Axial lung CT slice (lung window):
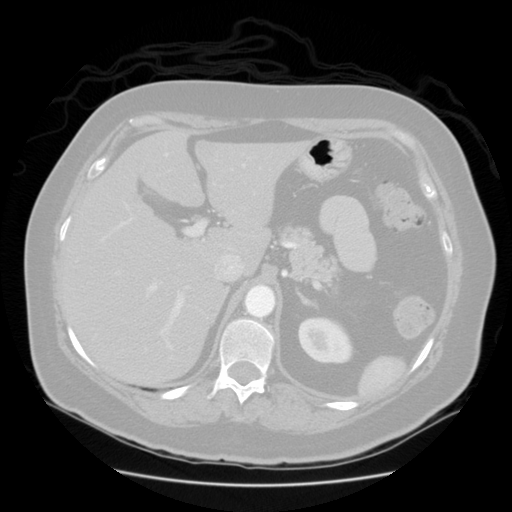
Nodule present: no